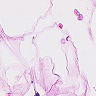
Metastatic tissue present: no